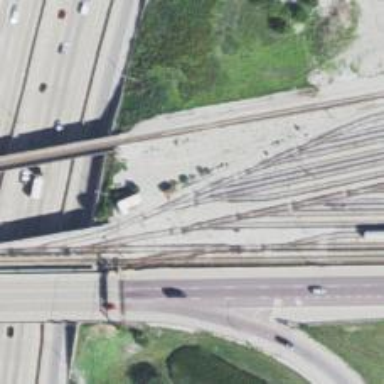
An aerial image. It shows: Yard area with electrified rail tracks.